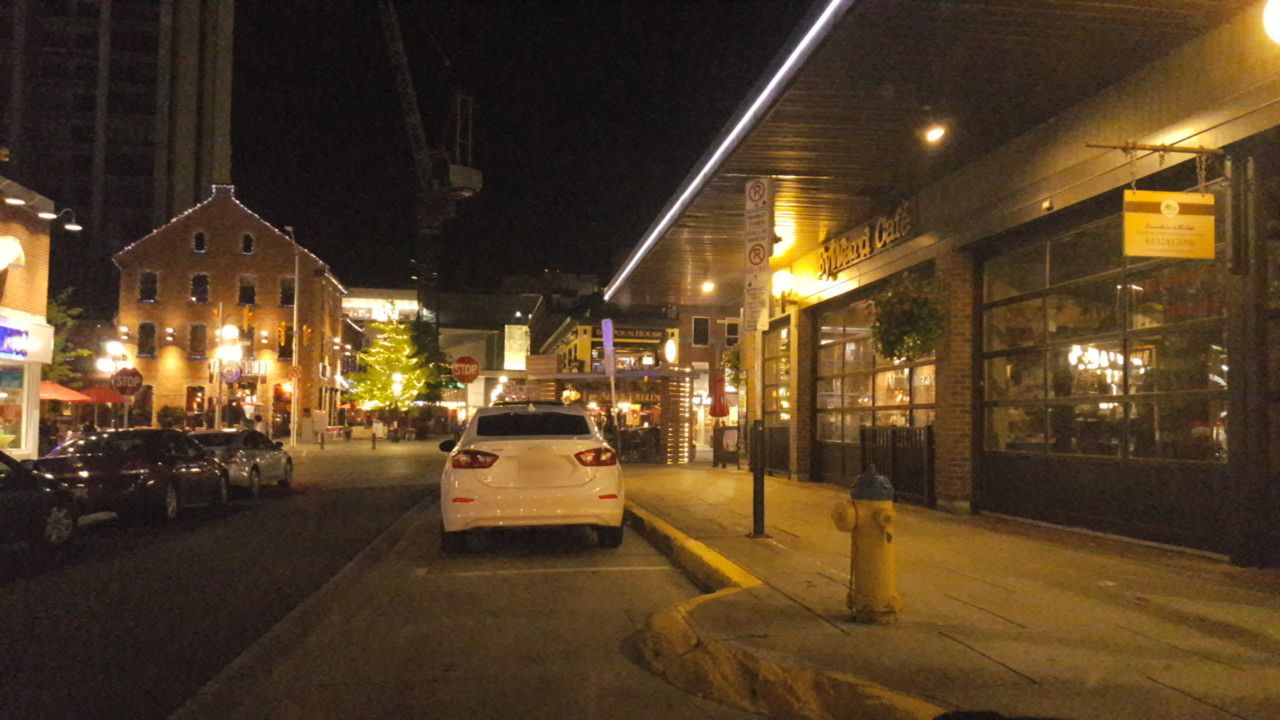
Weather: clear
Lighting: night
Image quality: slightly poor
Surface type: driving surface
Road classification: unclassified
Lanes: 1
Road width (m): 1.5
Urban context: urban centre
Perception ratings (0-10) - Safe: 2.91, Lively: 6.1, Beautiful: 2.26, Boring: 2.16, Depressing: 1.96, Wealthy: 8.14